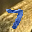
Label: 7